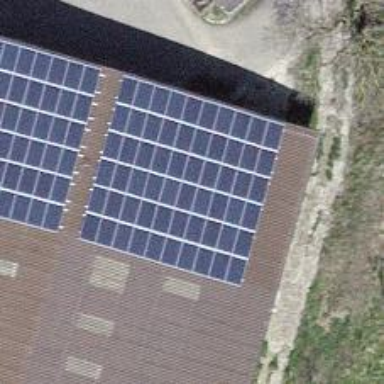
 consisting of solar photovoltaic panels."